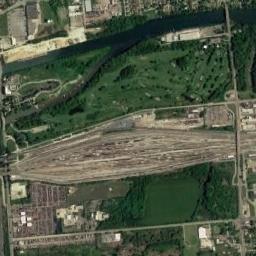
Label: railway_station